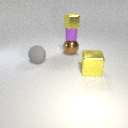
large brown metal sphere below small purple rubber cylinder